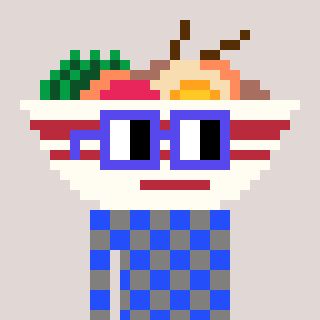
a pixel art character with square blue glasses, a noodles-shaped head and a bluegrey-colored body on a warm background